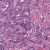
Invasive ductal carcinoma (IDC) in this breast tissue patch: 1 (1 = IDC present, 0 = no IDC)